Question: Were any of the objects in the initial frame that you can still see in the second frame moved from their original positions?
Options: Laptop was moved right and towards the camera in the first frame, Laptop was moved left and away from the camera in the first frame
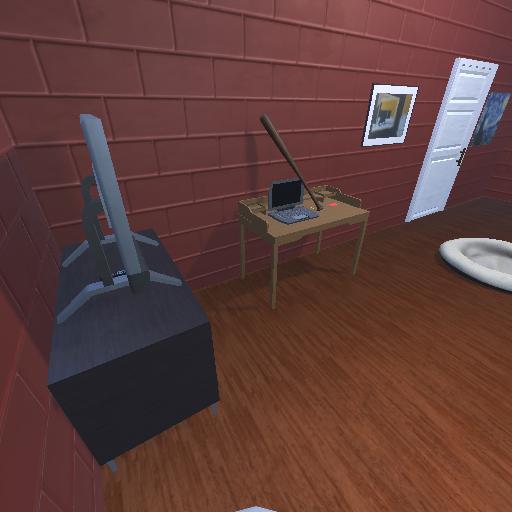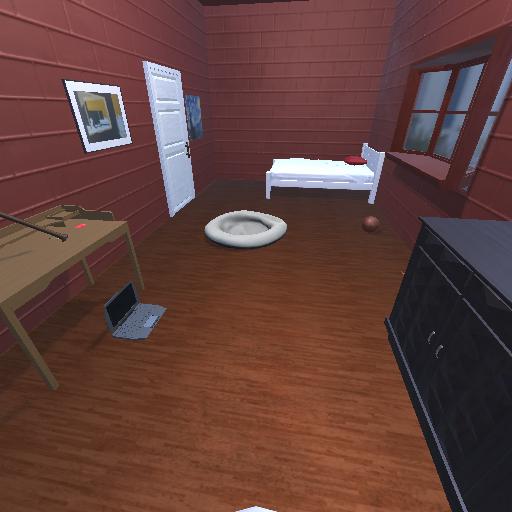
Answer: Laptop was moved right and towards the camera in the first frame